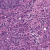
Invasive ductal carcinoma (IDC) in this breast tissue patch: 0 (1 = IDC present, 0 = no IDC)